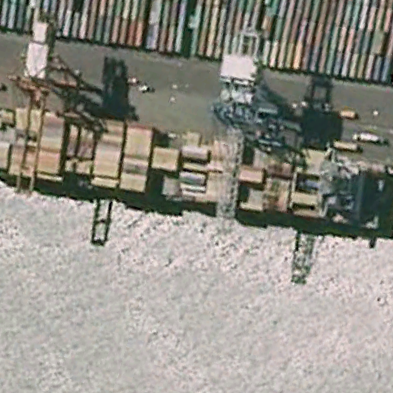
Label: Container_ship